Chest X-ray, AP view. Patient: 51 years old, sex M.
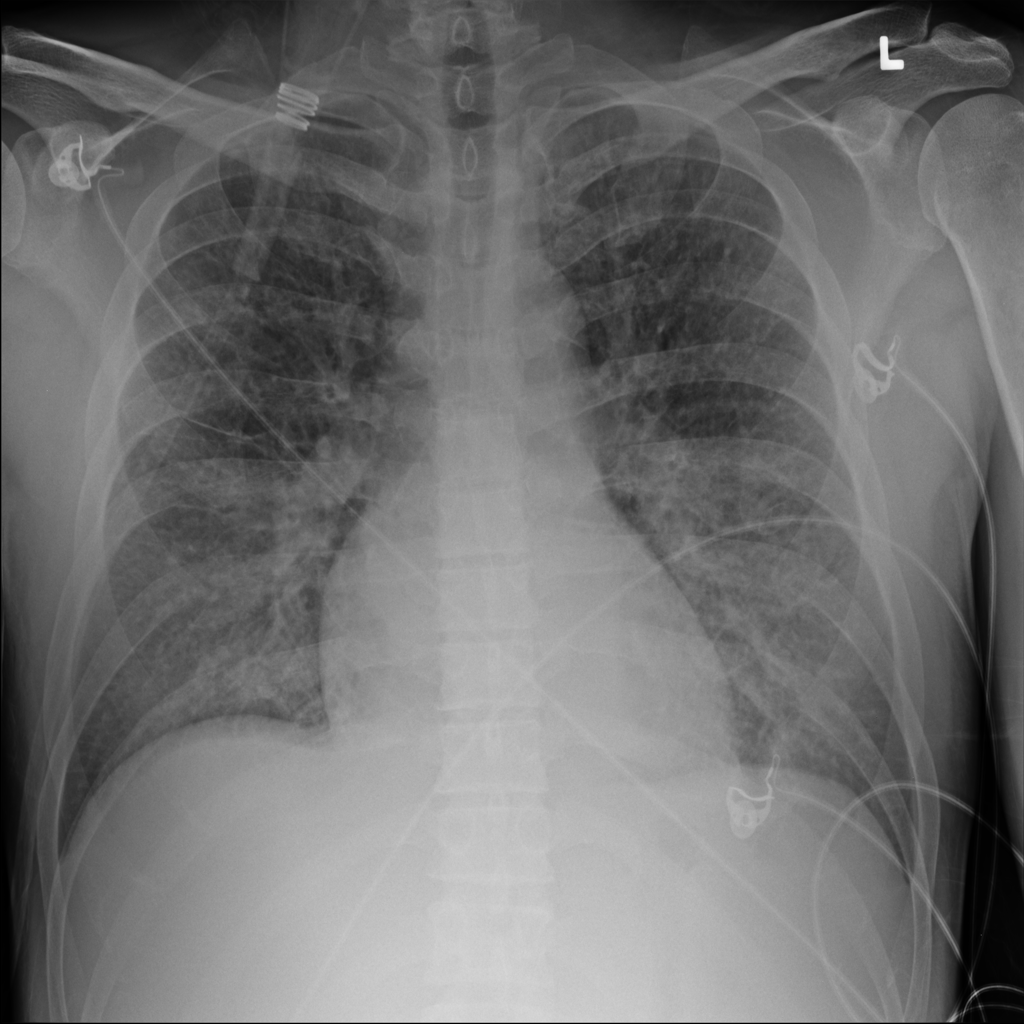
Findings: Effusion, Infiltration